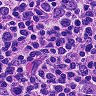
Metastatic tissue present: no